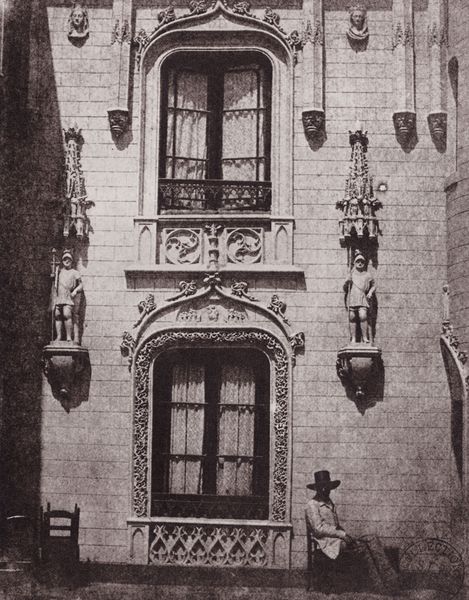
Titel: Das Haus des Grafen de l'Escalopier im neugotischen Stil
Künstler: Hippolyte Bayard
Schlagwörter: kopf, mann, schatten, frauen, sitzen, braun, fenster, grau, hut, köpfe, schmuck, schwarz, stuhl, säulen, tür, dach, gebäude, haus, schloss, ornament, jacke, wand, architektur, mensch, sockel, stein, steine, herr, brüstung, gitter, kirche, figur, sitzend, england, front, gotik, renaissance, skulptur, statue, beine, balkon, relief, spanien, bogen, fassade, man, venedig, mauer, hof, bank, sepia, figuren, soldaten, gardinen, jugendstil, vorhänge, detail, dekor, ornamente, sitzt, verzierung, stuck, geländer, podest, foto, fotografie, bögen, fugen, innenhof, burg, türmchen, balustrade, wirbel, schwarzweiss, soldat, kreise, stempel, ritter, photo, fries, schnörkel, helme, skulpturen, stäbe, plastiken, statuen, dienst, dienste, gotisch, historismus, wächter, baldachin, ballustrade, konsolen, speer, fresko, reliefs, sitzender, rundform, bau, masswerk, mann mit hut, lisenen, profanbau, fialen, neogotik, neugotik, tabernakel, wimperge, fiale, spätgotik, eklektisch, tudor, steinbau, baldachine, sitzender mann, kielbogen, brüstungen, zierwerk, verhältniss, sombrero, balkongitter, blendmaßwerk, dogen, dreischneus, fischblase, französische balkone, giebelzier, perpendicular, schmuckfreude, schneus, stuhel, gorik, zierfenster, baldachin+konsole